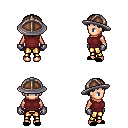
a pixel art fantasy rpg character, female body template, human, light skin, maroon sleeveless shirt, gold greaves, green plain hairstyle, chain helm, metal gloves, black slippers, four views (front, back, left, right), 2x2 character sprite sheet, small pixel art, hard edges, no anti-aliasing